Interaction volume radius: 10 \u00c5
Interaction volume height: 15 \u00c5
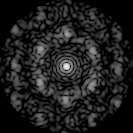
Disorder parameter: 0.6811